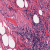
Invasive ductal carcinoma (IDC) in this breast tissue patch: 0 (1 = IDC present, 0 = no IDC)